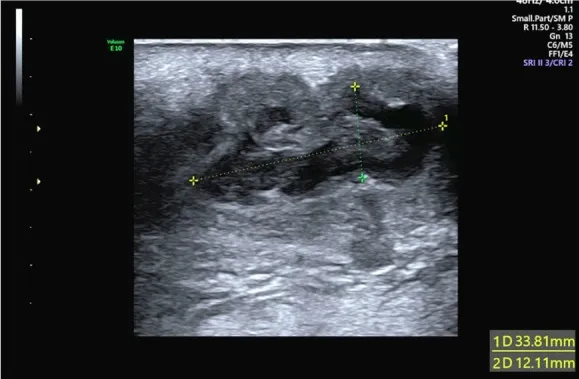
(B) Reexamination using color flow Doppler ultrasound after 3 days. The reexamination detected hypoechoic sound and revealed that the liquid dark area with poorly defined borders was 33 mm x 17 mm x 12 mm. The overall mass was approximately 50 mm x 35 mm x 25 mm in size.
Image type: radiology (ultrasound)